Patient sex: M
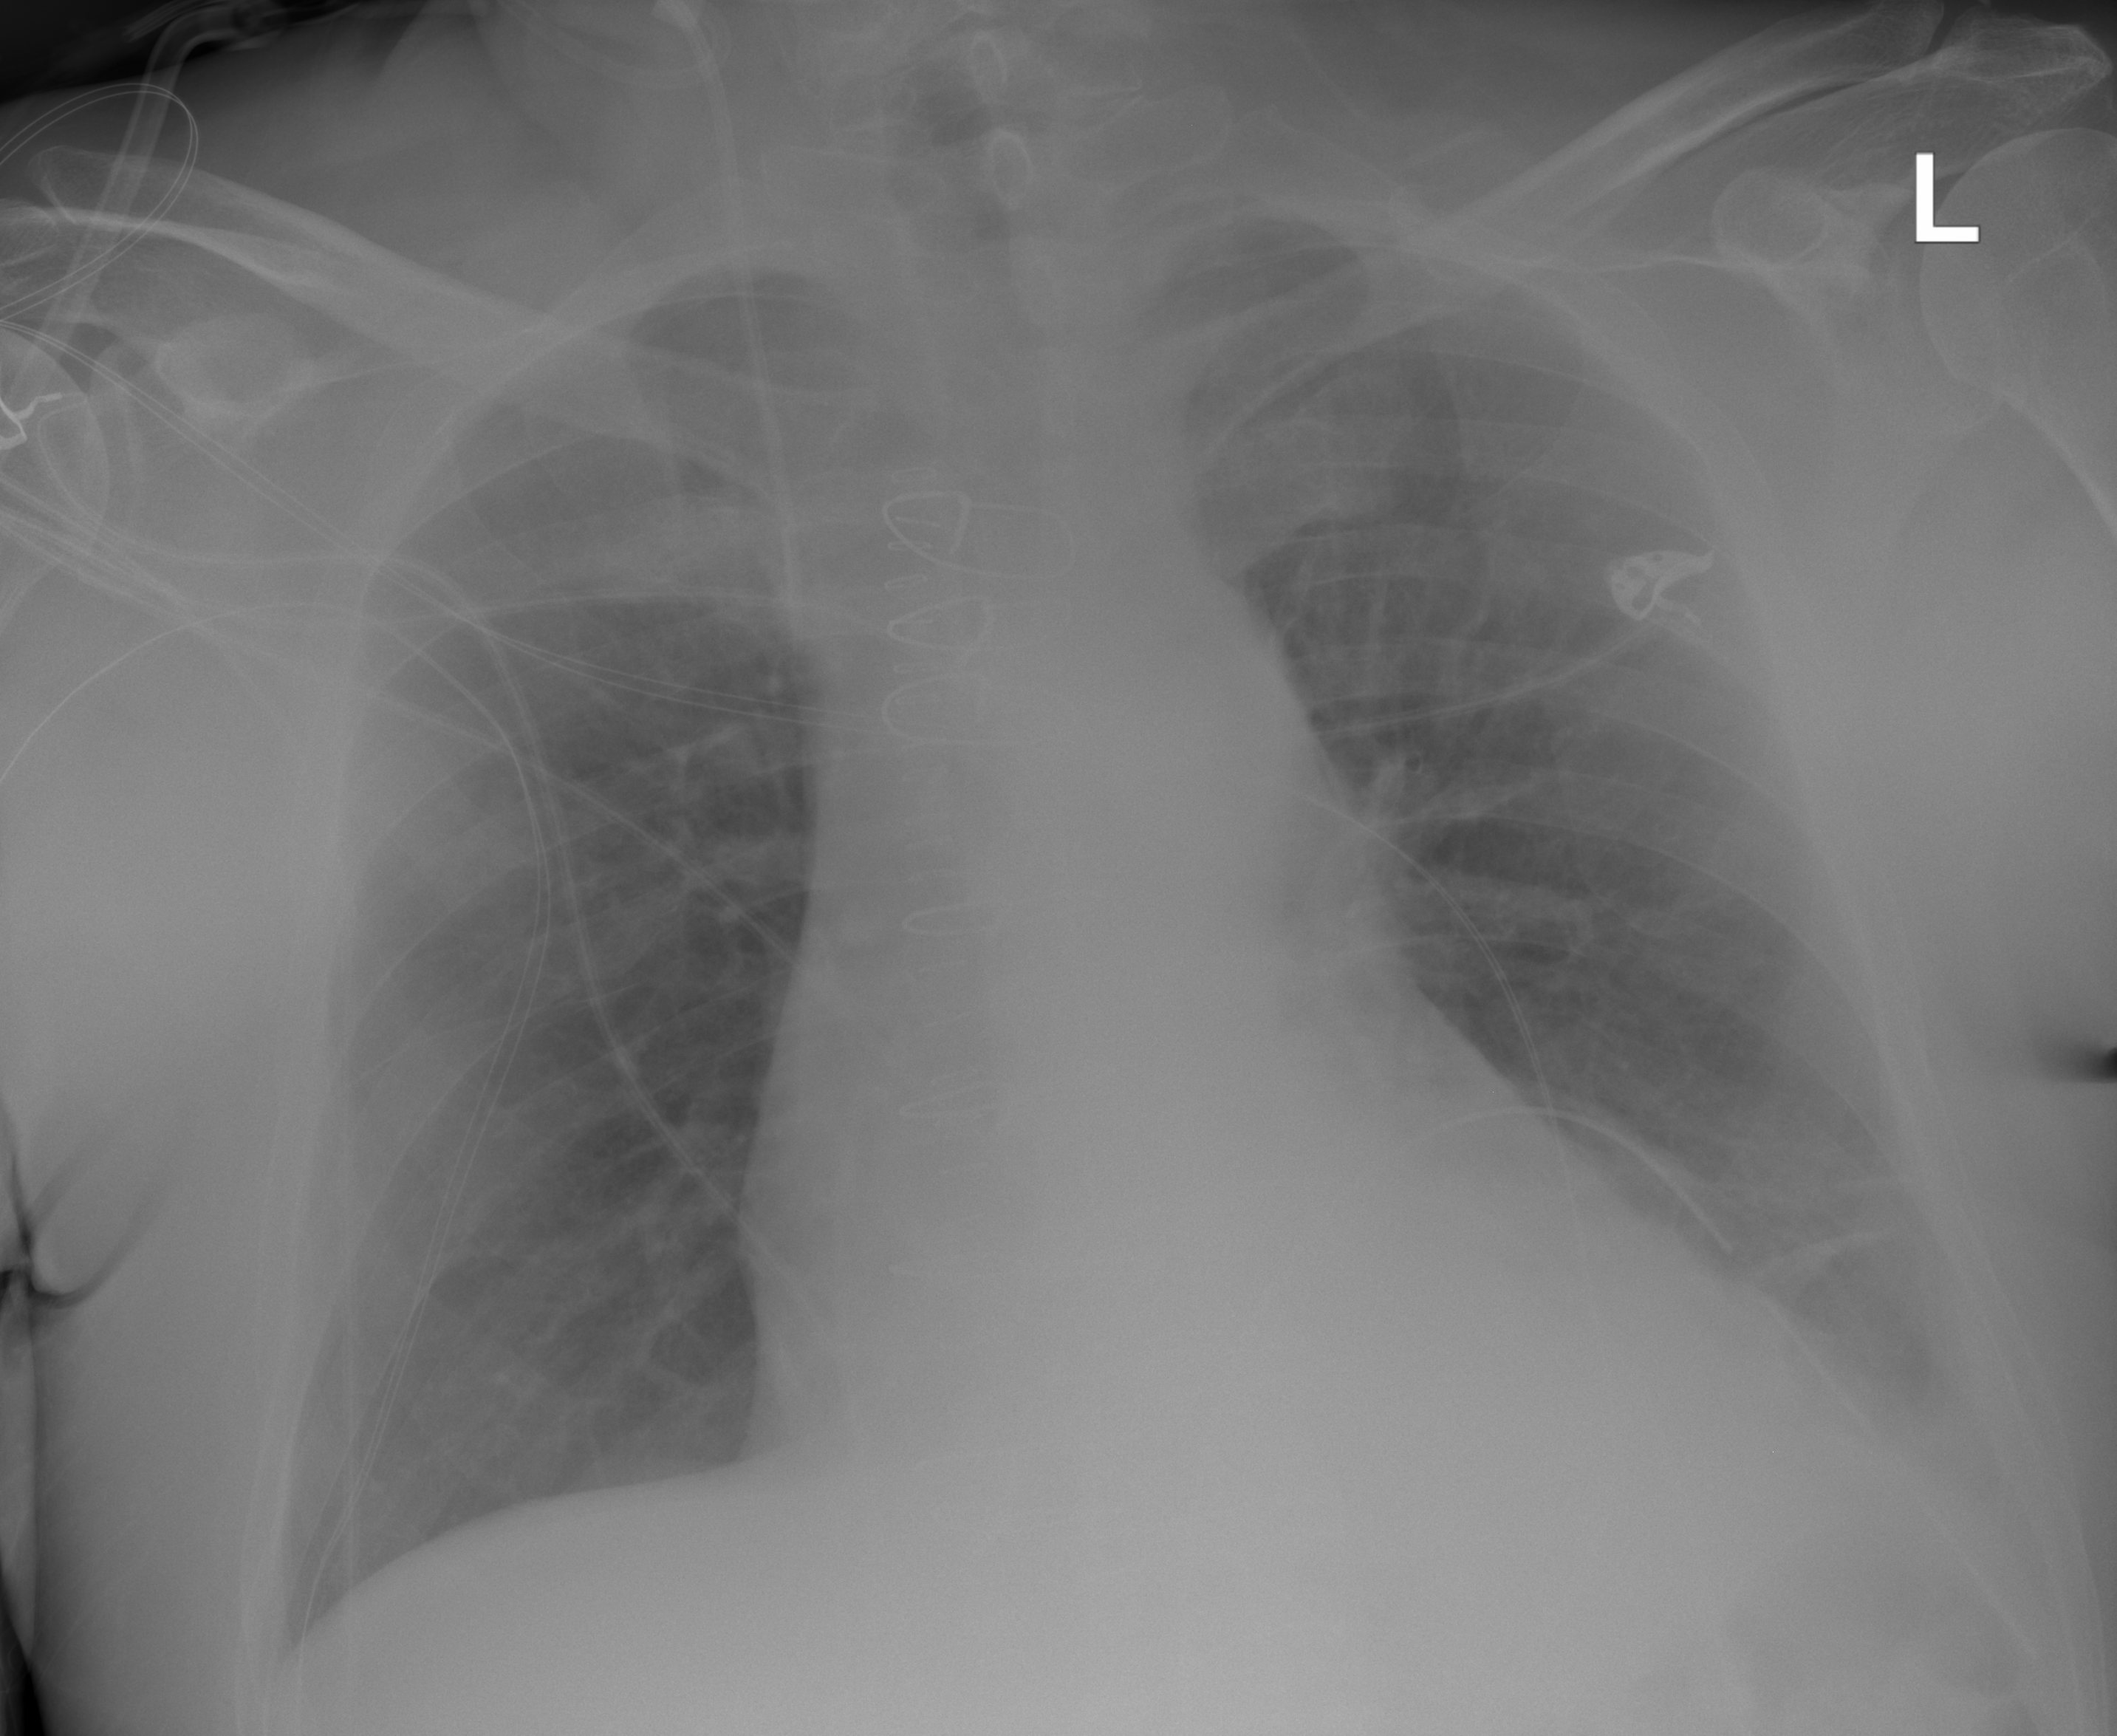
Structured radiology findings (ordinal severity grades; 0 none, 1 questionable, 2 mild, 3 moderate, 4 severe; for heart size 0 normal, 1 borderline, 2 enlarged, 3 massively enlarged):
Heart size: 1
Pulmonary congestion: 1
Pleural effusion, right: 0
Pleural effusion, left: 2
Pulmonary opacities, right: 0
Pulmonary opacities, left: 0
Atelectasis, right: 0
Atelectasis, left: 2